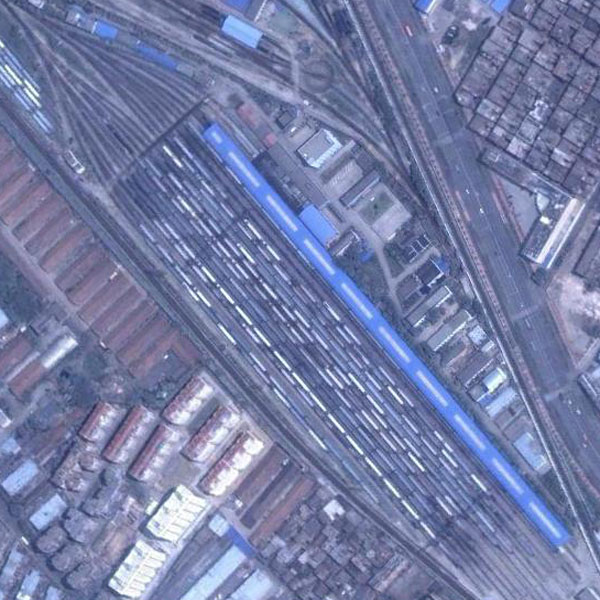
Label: railwayStation